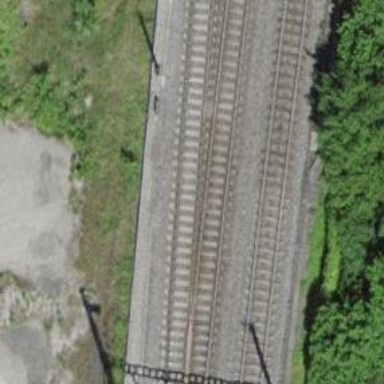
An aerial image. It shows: Single-track railway siding with electrified contact lines.